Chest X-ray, AP view. Patient: 63 years old, sex M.
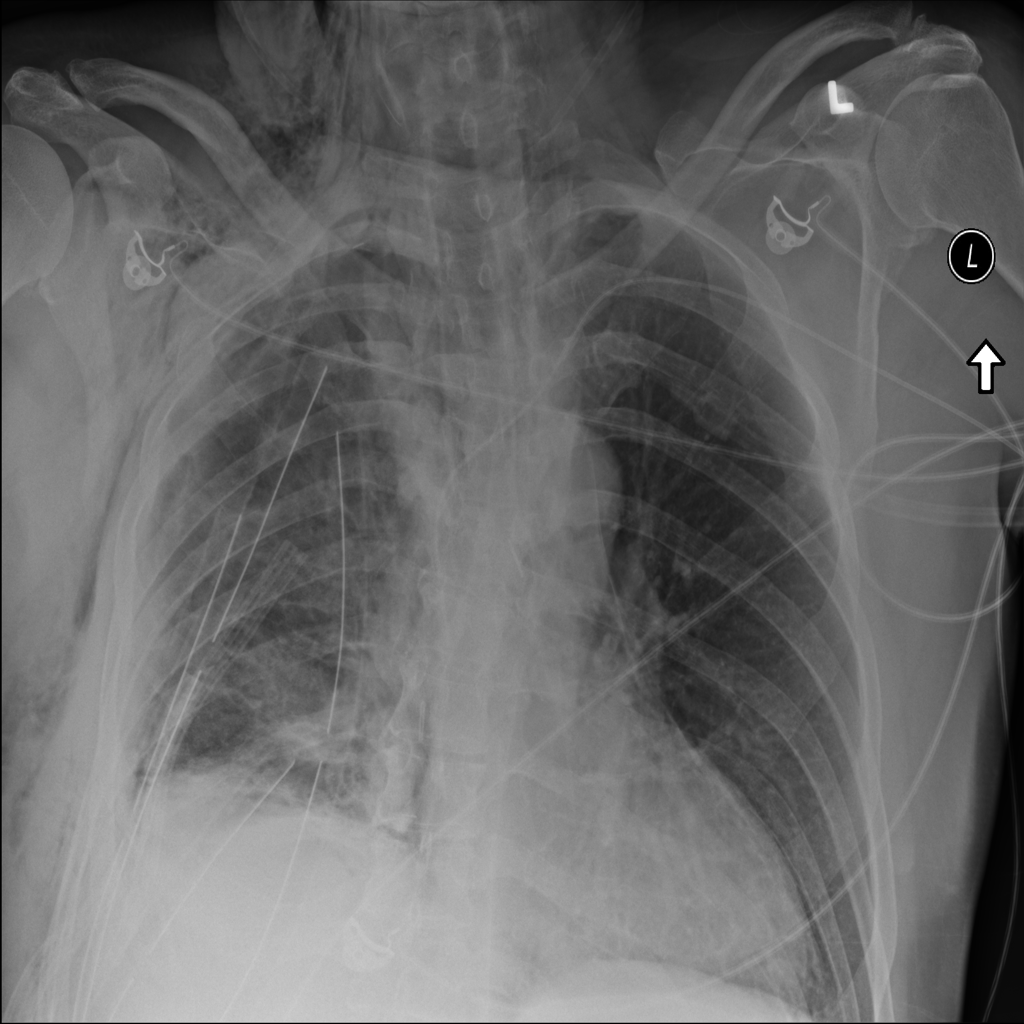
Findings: Pneumothorax